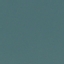
Label: SeaLake